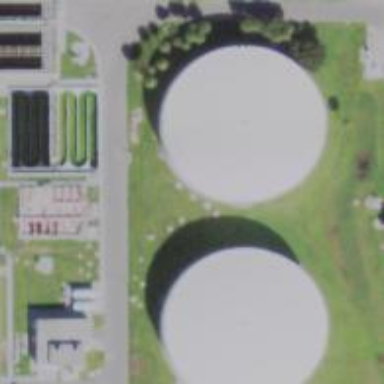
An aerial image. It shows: Building with man-made water storage tank.